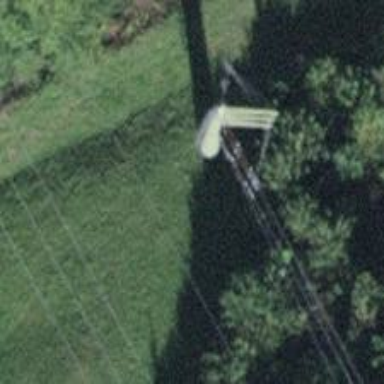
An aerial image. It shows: Three cables of power line.